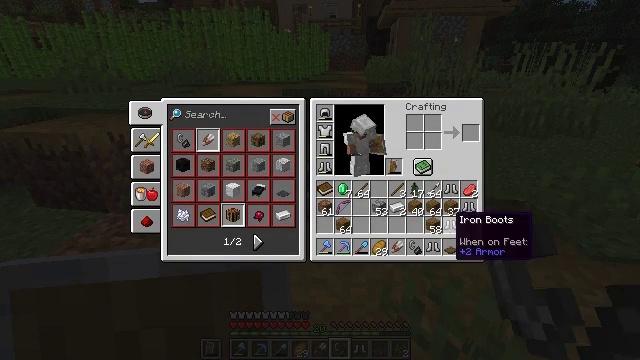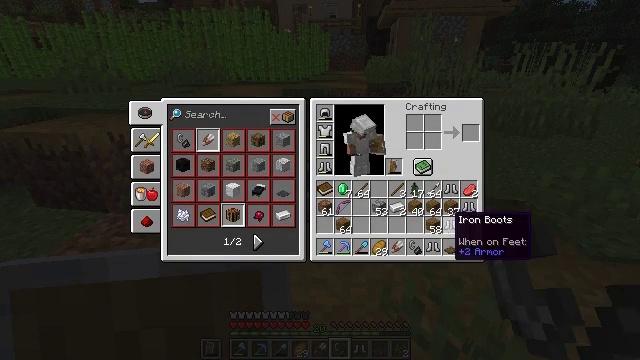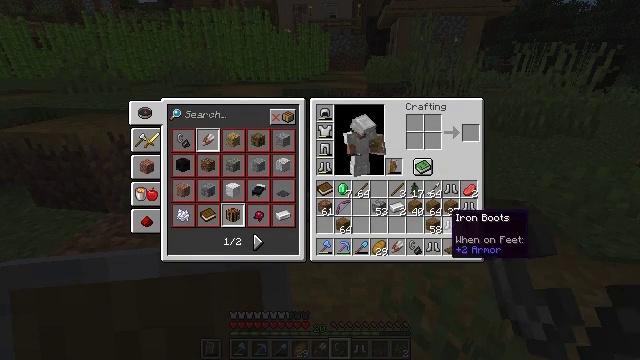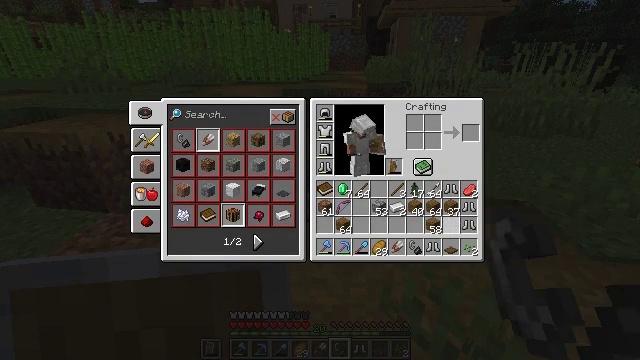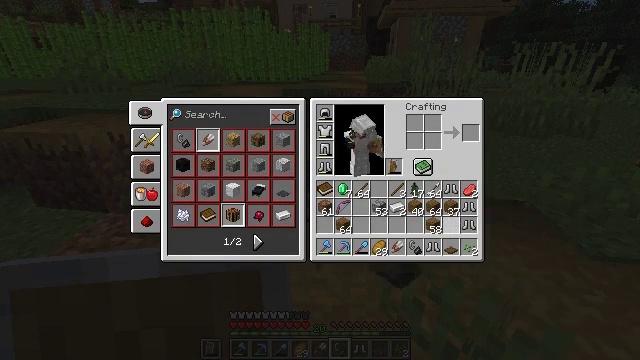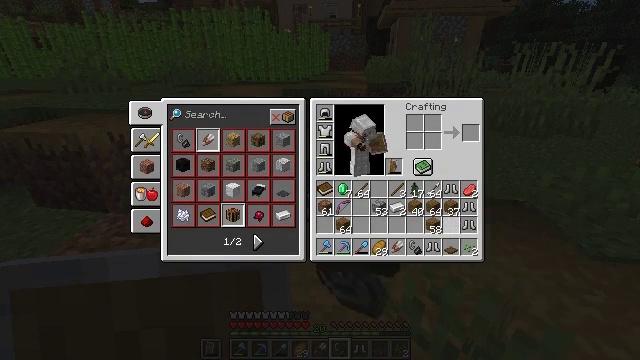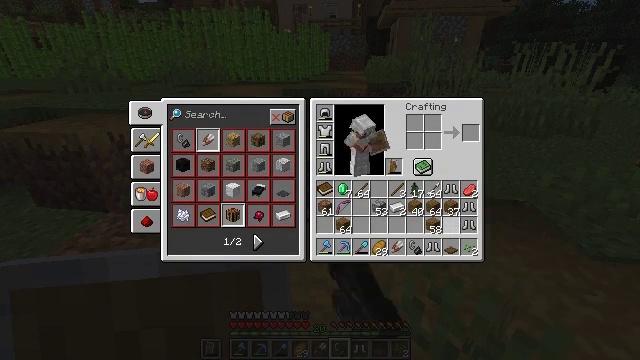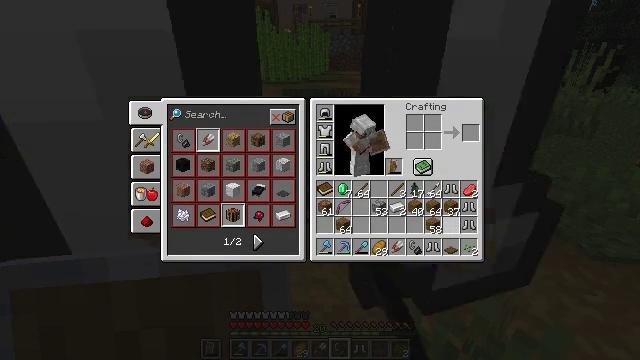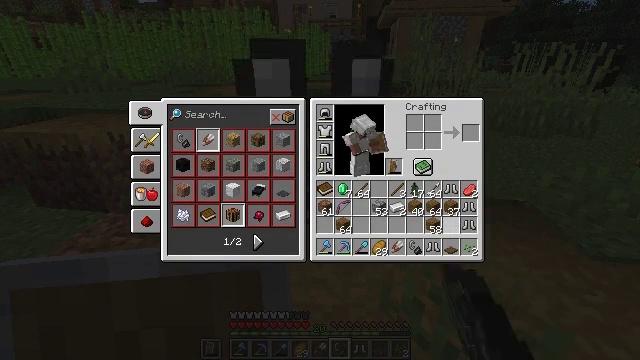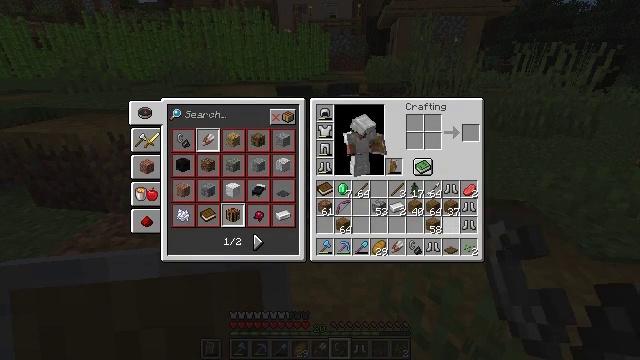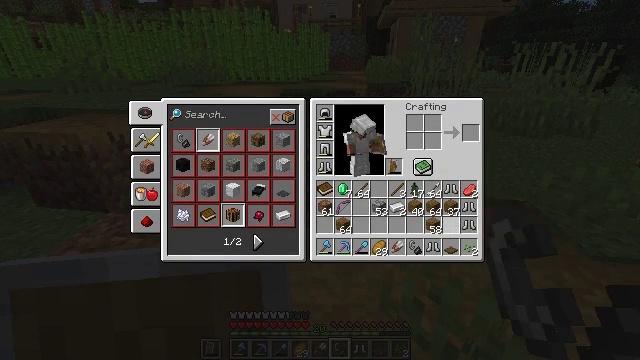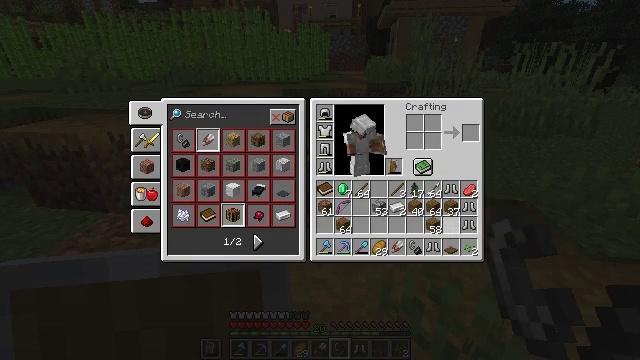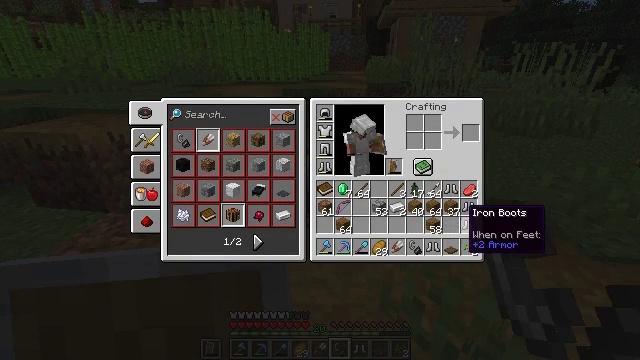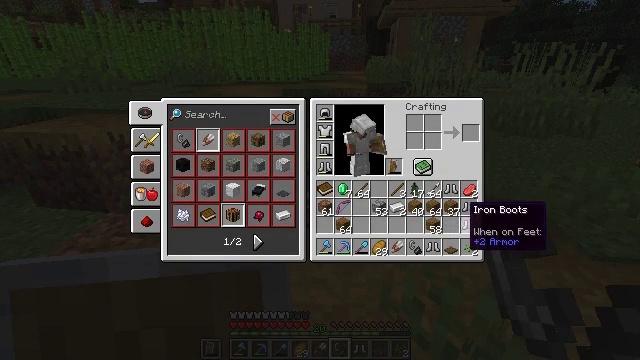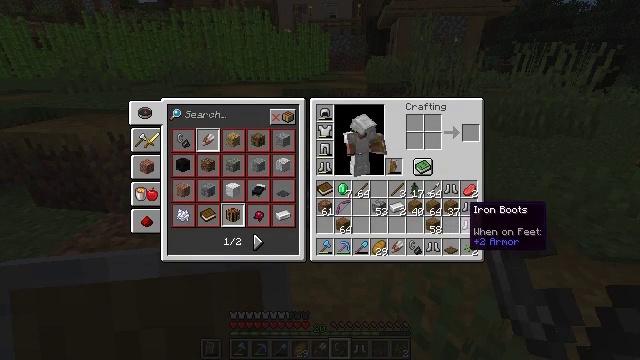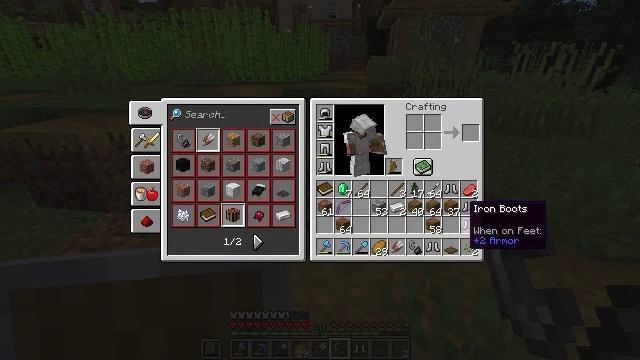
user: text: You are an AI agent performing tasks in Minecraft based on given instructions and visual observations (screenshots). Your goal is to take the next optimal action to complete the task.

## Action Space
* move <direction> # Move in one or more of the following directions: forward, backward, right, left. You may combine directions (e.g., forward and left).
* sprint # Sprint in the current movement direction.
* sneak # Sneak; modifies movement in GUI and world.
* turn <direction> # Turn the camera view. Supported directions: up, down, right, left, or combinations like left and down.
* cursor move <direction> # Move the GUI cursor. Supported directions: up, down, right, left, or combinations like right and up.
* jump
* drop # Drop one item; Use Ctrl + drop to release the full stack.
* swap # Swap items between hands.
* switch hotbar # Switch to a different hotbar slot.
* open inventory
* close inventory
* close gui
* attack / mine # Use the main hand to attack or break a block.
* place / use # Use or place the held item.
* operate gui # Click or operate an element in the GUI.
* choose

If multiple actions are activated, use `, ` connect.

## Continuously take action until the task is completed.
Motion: motion action
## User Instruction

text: Drop a pair of iron boots.
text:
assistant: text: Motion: sprint
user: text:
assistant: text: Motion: sprint
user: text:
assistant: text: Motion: sprint, drop
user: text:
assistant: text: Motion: sprint, drop
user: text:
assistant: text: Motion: sprint, drop
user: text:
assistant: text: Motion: sprint, cursor move right, drop
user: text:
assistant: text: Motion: sprint
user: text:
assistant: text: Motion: sprint
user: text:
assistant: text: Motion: sprint
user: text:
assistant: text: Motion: sprint, drop
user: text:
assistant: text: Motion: sprint, drop
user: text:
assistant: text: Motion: sprint
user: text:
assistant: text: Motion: sprint
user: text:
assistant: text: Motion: sprint
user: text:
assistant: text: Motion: sprint
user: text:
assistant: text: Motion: sprint
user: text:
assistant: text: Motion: sprint
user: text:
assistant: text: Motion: sprint, drop
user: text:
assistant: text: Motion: sprint, drop
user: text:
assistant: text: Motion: sprint, drop
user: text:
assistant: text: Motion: sprint
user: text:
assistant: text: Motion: sprint
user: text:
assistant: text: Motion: sprint, drop
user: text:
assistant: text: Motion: sprint, drop
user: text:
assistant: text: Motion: sprint, drop
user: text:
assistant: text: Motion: sprint, cursor move left and up
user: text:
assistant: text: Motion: sprint, cursor move left and up
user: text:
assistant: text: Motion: sprint
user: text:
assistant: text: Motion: sprint
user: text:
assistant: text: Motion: sprint, cursor move right